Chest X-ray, AP view. Patient: 68 years old, sex F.
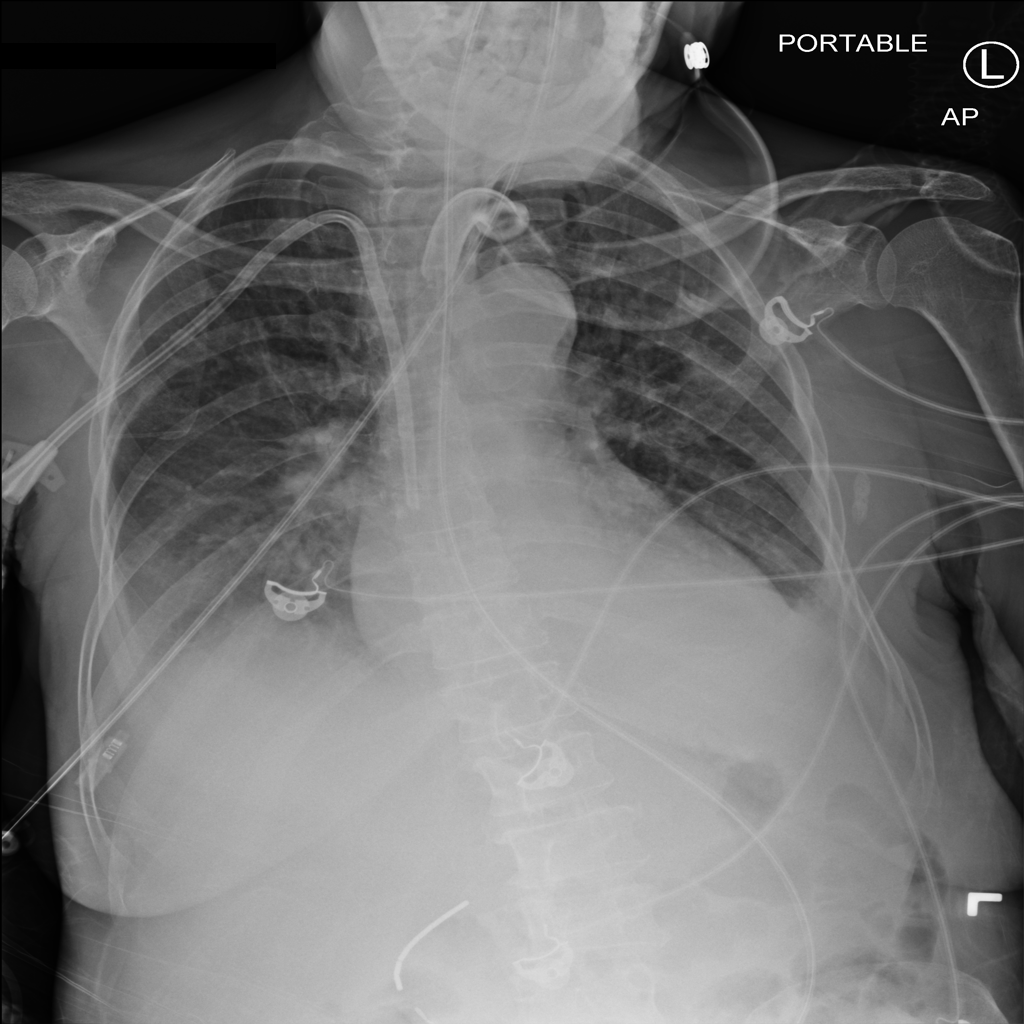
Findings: Cardiomegaly, Effusion